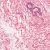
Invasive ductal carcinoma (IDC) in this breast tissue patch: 0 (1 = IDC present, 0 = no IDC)